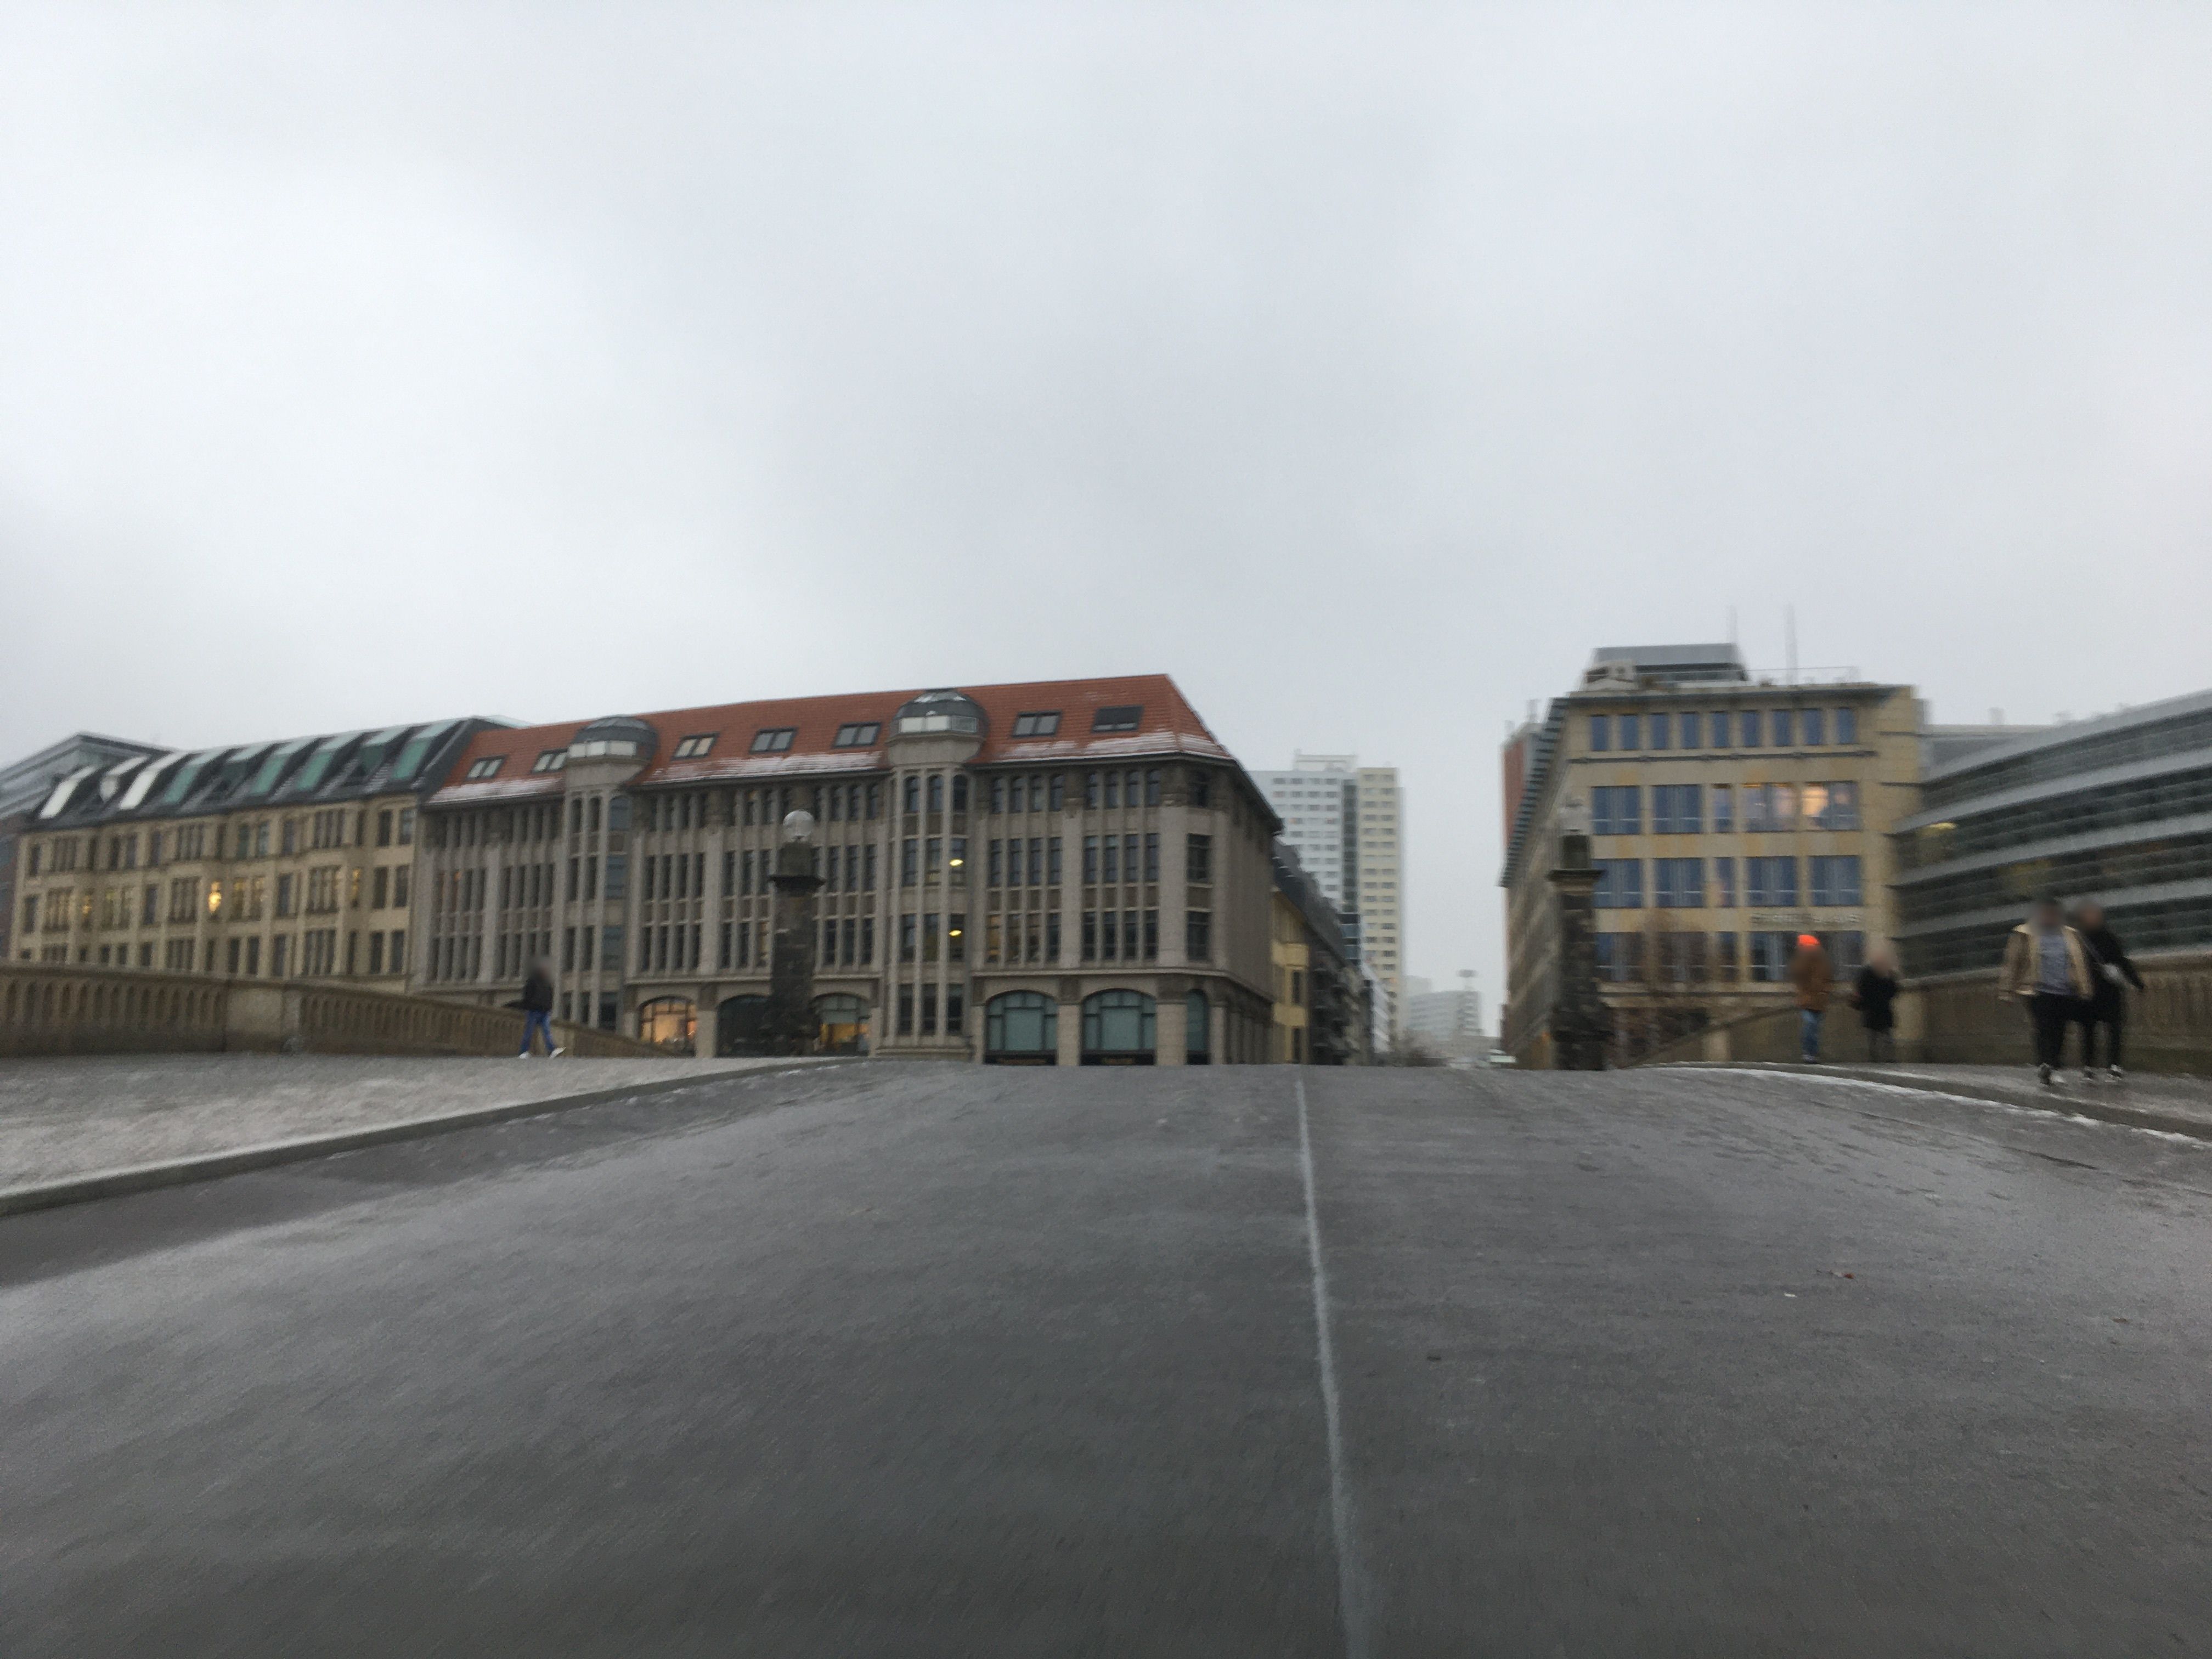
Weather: snowy
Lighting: day
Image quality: slightly poor
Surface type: driving surface
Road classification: footway, living_street
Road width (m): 13.0
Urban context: urban centre
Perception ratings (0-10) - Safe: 2.44, Lively: 6.08, Beautiful: 6.52, Boring: 1.18, Depressing: 6.04, Wealthy: 7.33